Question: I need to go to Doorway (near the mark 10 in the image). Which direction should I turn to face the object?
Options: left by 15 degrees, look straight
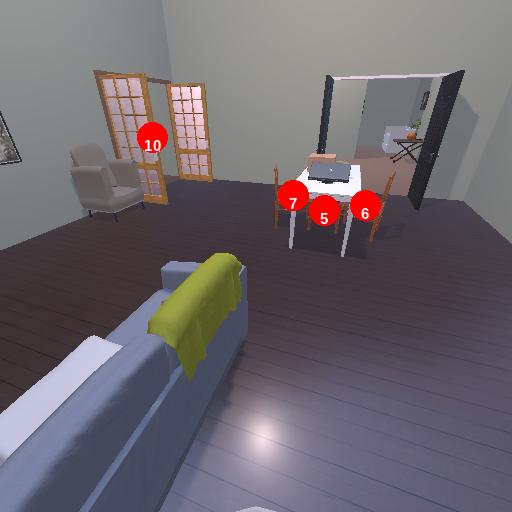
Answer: left by 15 degrees